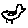
Label: bird